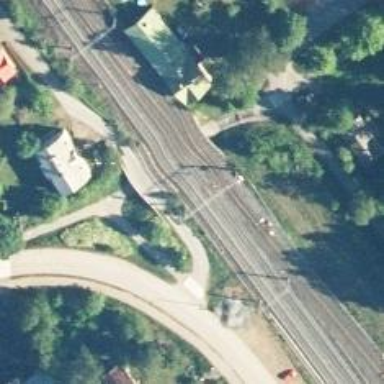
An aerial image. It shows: Continuous rail railway with electrified contact line.